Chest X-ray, AP view. Patient: 29 years old, sex F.
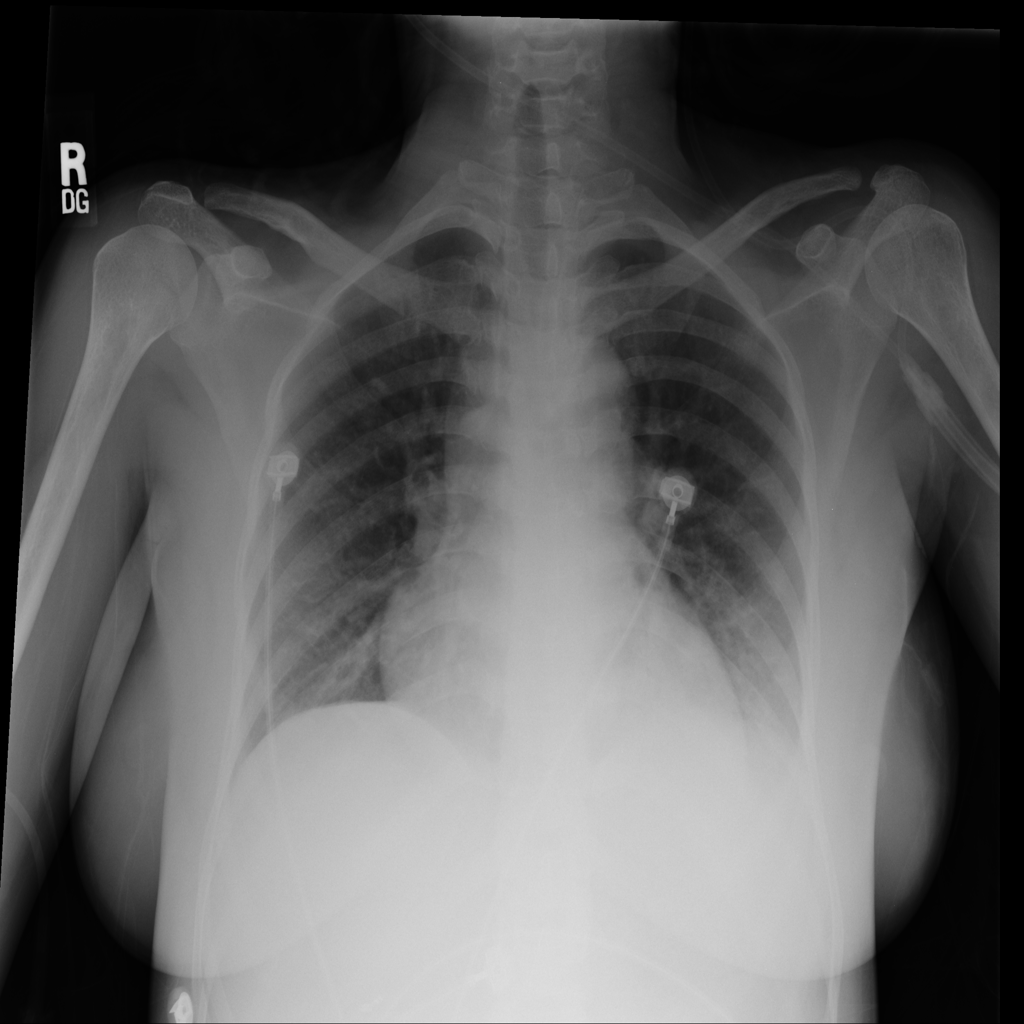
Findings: Atelectasis, Infiltration